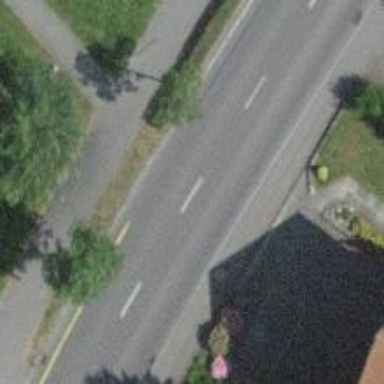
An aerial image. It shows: Tertiary road with asphalt surface. There are separate sidewalks on both sides.